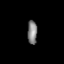
Tissue: lung
Cell type: Epithelial cells
Senescence score: 0.2322
Nuclear area (px): 227
Mean DAPI intensity: 128.04